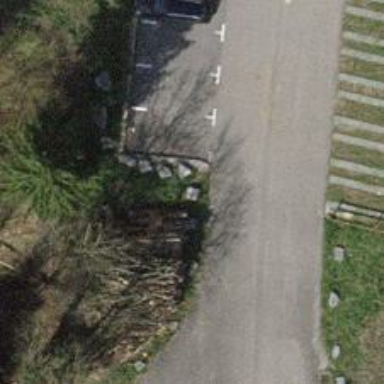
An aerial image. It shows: Block barrier.